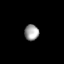
Tissue: skin
Cell type: Myeloid cells
Senescence score: 0.6813
Nuclear area (px): 221
Mean DAPI intensity: 159.158